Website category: sports
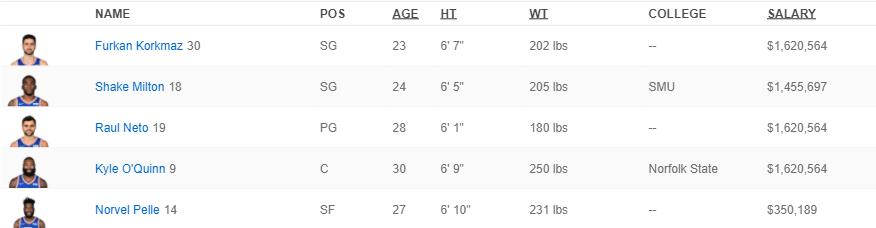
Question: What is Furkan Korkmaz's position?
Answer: SG

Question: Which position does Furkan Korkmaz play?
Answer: SG

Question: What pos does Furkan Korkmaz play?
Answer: SG

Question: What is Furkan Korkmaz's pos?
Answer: SG

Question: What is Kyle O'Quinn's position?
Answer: C

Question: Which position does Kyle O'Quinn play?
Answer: C

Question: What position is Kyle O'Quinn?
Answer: C

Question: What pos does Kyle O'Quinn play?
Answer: C

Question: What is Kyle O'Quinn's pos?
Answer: C

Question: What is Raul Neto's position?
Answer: PG

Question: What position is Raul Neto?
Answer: PG

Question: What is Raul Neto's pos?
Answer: PG

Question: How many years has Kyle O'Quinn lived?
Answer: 30

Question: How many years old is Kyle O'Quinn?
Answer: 30

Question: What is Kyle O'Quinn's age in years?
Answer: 30

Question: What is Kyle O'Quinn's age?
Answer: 30

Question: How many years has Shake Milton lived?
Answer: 24

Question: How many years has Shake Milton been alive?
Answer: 24

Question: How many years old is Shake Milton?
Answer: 24

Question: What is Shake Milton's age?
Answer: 24

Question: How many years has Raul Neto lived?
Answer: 28

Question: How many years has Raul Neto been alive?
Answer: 28

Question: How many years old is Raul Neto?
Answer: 28

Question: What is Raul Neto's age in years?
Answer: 28

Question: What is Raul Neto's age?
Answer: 28

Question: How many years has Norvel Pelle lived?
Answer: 27